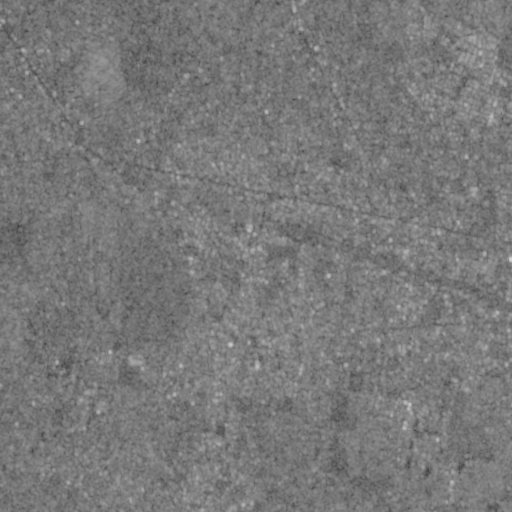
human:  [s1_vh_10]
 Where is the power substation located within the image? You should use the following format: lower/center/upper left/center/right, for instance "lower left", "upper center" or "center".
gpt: The power substation is located in the center right of the image.
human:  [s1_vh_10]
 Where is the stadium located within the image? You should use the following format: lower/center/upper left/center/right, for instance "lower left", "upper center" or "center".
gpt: The stadium is located in the upper right of the image.
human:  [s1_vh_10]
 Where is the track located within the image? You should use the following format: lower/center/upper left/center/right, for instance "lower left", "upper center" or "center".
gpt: The track is located in the lower left of the image.
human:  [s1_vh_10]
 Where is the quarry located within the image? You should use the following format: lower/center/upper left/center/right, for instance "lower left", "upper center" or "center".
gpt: There is no quarry in the image.

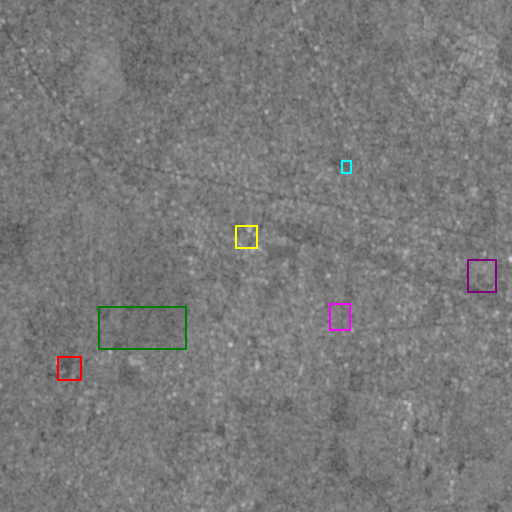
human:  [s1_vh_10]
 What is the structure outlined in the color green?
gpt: The structure outlined in green is a crop field.
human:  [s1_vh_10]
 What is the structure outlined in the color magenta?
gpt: The structure outlined in magenta is a park.
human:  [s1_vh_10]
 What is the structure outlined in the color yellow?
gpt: The structure outlined in yellow is a parking lot.
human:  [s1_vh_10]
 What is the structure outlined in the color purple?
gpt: The structure outlined in purple is a power substation.
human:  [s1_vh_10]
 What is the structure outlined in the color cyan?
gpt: The structure outlined in cyan is a stadium.
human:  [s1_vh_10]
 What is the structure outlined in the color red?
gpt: The structure outlined in red is a track.
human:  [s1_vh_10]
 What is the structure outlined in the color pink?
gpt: There is no pink outline.